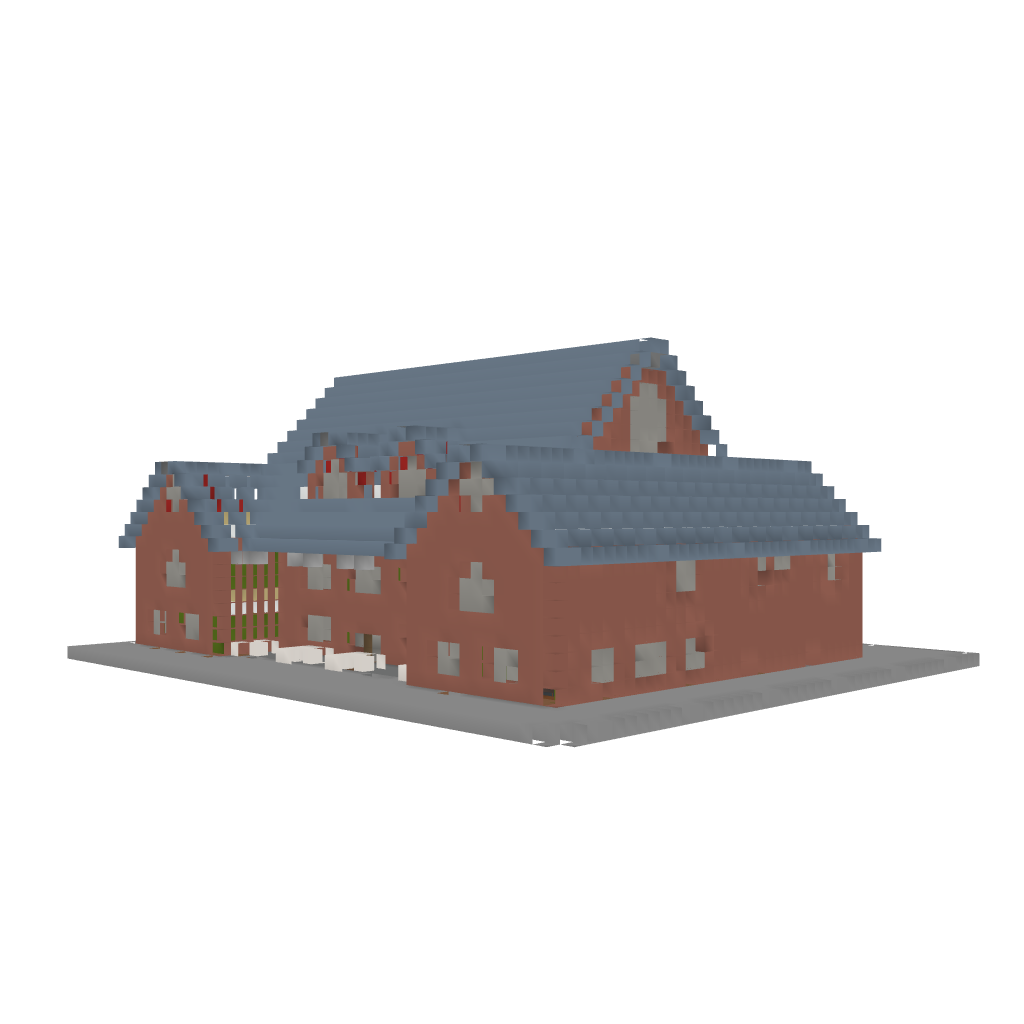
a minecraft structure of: Large House Re-done